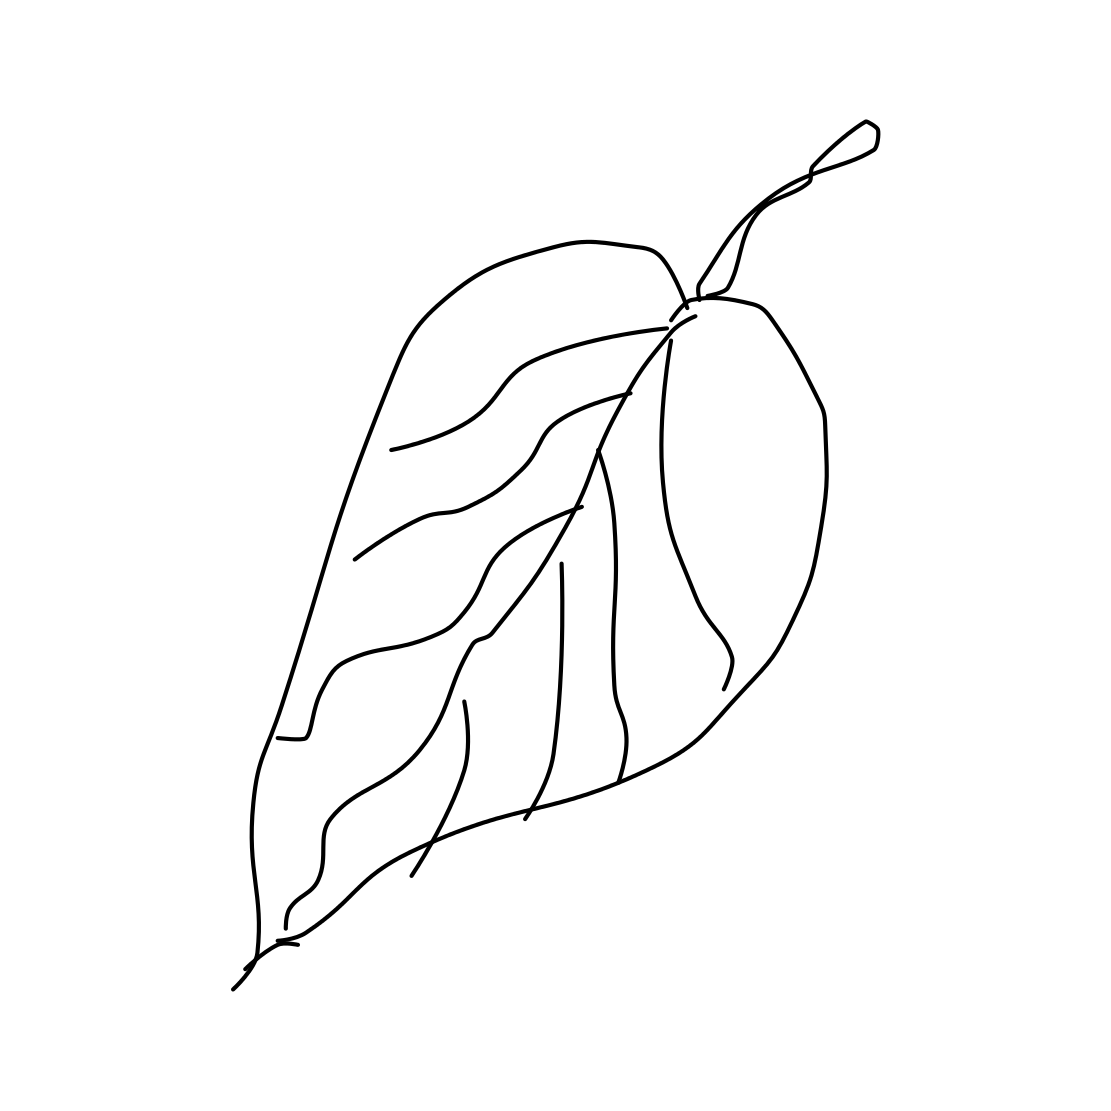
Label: leaf